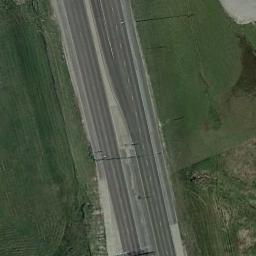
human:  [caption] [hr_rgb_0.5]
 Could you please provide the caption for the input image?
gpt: A straight freeway goes through the lawn .

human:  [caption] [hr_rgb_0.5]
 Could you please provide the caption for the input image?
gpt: There is only a white truck on the left highway .

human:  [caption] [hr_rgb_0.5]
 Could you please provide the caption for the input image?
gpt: There are large green areas around the freeway .

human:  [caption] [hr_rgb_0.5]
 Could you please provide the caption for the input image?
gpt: The freeway goes through the grass .

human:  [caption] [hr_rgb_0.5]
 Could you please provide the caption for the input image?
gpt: The freeway is between green lawns .